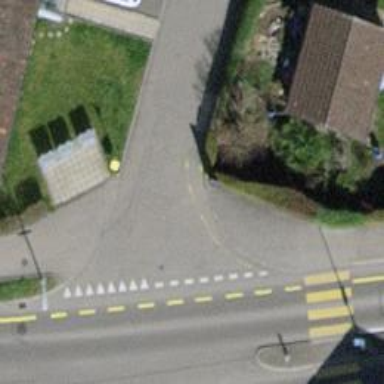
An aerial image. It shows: Post box is visible.